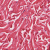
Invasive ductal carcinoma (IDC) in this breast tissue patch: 0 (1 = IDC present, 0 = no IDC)